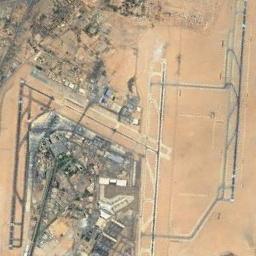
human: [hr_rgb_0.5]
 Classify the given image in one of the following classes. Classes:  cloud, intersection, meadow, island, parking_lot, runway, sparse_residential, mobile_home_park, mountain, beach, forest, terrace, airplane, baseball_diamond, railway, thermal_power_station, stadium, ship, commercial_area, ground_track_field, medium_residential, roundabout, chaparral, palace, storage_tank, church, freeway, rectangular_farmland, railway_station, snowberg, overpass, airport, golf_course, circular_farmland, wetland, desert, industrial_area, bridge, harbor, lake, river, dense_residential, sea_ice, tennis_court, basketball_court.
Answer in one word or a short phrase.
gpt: airport